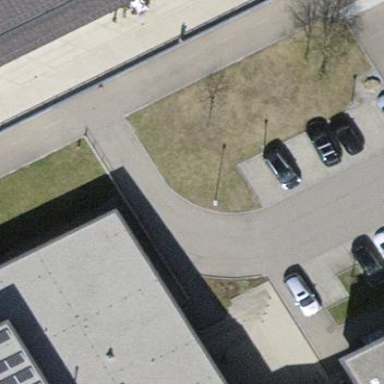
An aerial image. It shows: Parking area.